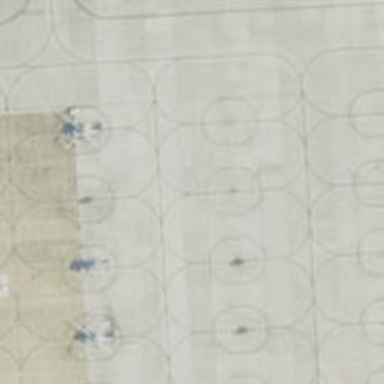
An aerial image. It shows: Image of taxiway at airport.